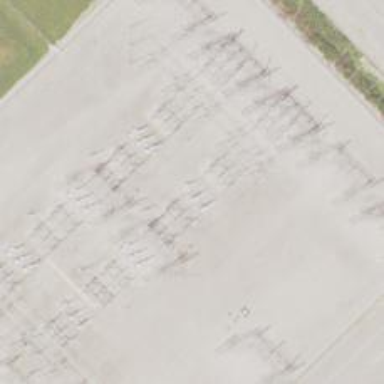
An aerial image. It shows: Switch used for power control.